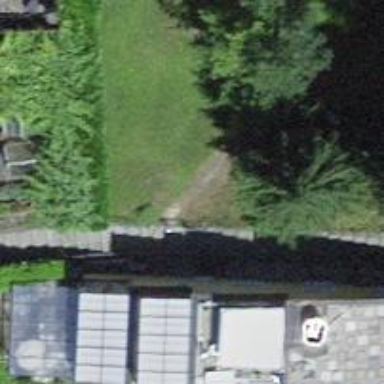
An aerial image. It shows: Set of cobblestone steps.